Field crop: tomato
Growth stage: 1
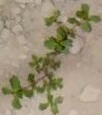
Species: portulaca